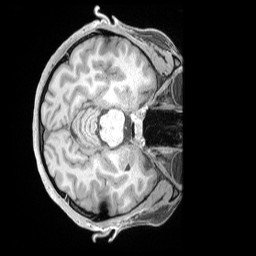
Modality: T1w
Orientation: axial
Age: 34
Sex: female
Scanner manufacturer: siemens
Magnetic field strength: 3 T
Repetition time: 2 s
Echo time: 0.00211 s